Question: In my app am using customized listed view with text view and Buttons.The screen size is 4.65" 720p(720X1280 : xhdpi),device take this resolution from layout-large folder.when i run it on device.the list view item and header display not fit to the screen like image shown below,some empty space in the end of row.Its not able to fit to the screen.Can any one know please help me to solve this issue.

'''
<RelativeLayout
android:id="@+id/relativeLayout1"
android:layout_width="wrap_content"
android:layout_height="20dp"
android:layout_alignParentLeft="true"
android:layout_alignParentRight="true"
android:layout_below="@+id/search_lay"
android:layout_marginTop="1dp"
android:background="#e8e8e8" >
<TextView
android:id="@+id/textView1"
android:layout_width="wrap_content"
android:layout_height="wrap_content"
android:layout_alignParentLeft="true"
android:layout_centerVertical="true"
android:layout_marginLeft="32dp"
android:text="Item(s)"
android:textColor="#dd1713"
android:textSize="13sp" />
<TextView
android:id="@+id/textView3"
android:layout_width="wrap_content"
android:layout_height="wrap_content"
android:layout_centerVertical="true"
android:layout_marginLeft="48dp"
android:layout_toRightOf="@+id/textView1"
android:text="Price(Rs.)"
android:textColor="#dd1713"
android:textSize="13sp" />
<TextView
android:id="@+id/textView2"
android:layout_width="wrap_content"
android:layout_height="wrap_content"
android:layout_centerVertical="true"
android:layout_marginLeft="18dp"
android:layout_toRightOf="@+id/textView3"
android:text="Qty"
android:textColor="#dd1713"
android:textSize="13sp" />
<TextView
android:id="@+id/textView4"
android:layout_width="wrap_content"
android:layout_height="wrap_content"
android:layout_alignParentRight="true"
android:layout_centerVertical="true"
android:layout_marginLeft="28dp"
android:layout_toRightOf="@+id/textView2"
android:text="Total(Rs.)"
android:textColor="#dd1713"
android:textSize="13sp" />
<TextView
android:id="@+id/textView5"
android:layout_width="wrap_content"
android:layout_height="wrap_content"
android:layout_alignParentLeft="true"
android:layout_centerVertical="true"
android:layout_marginLeft="3dp"
android:text="Fav"
android:textColor="#dd1713"
android:textSize="13sp" />
</RelativeLayout>
'''
'''
<?xml version="1.0" encoding="utf-8"?>
<RelativeLayout xmlns:android="http://schemas.android.com/apk/res/android"
android:layout_width="match_parent"
android:layout_height="match_parent" >
<LinearLayout
android:id="@+id/linearLayout1"
android:layout_width="match_parent"
android:layout_height="50dp"
android:layout_alignParentLeft="true"
android:layout_alignParentRight="true"
android:layout_alignParentTop="true"
android:background="#ffffff" >
<TextView
android:id="@+id/orderlist_product_id"
android:layout_width="wrap_content"
android:layout_height="wrap_content"
android:text="TextView"
android:visibility="gone" />
<RelativeLayout
android:layout_width="30dp"
android:layout_height="match_parent" >
<ImageView
android:id="@+id/fav_img"
android:layout_width="30dp"
android:layout_height="30dp"
android:background="@drawable/fav_order_list_btn" />
<Button
android:id="@+id/special_inst_btn"
android:layout_width="25dp"
android:layout_height="18dp"
android:layout_below="@+id/fav_img"
android:layout_centerHorizontal="true"
android:background="@drawable/special_inst_btn_in_orderlist"
android:gravity="center"
android:text="+"
android:textColor="#ffffff"
android:textSize="14sp" />
</RelativeLayout>
<TextView
android:id="@+id/order_list_itemname"
android:layout_width="95dp"
android:layout_height="wrap_content"
android:layout_gravity="center"
android:layout_marginLeft="1dp"
android:text="Item name"
android:textColor="#000000"
android:textSize="12sp"
android:typeface="serif" />
<RelativeLayout
android:layout_width="34dp"
android:layout_height="match_parent"
android:layout_marginLeft="2dp" >
<TextView
android:id="@+id/orderlist_offer"
android:layout_width="wrap_content"
android:layout_height="wrap_content"
android:layout_alignParentTop="true"
android:layout_centerHorizontal="true"
android:layout_marginTop="4dp"
android:gravity="center"
android:textColor="#298616"
android:textSize="10sp" />
<TextView
android:id="@+id/orderlist_price"
android:layout_width="wrap_content"
android:layout_height="wrap_content"
android:layout_alignParentLeft="true"
android:layout_alignParentRight="true"
android:layout_centerVertical="true"
android:gravity="right"
android:text="200.00"
android:textColor="#000000"
android:textSize="10sp"
android:typeface="serif" />
</RelativeLayout>
<Button
android:id="@+id/orderlist_minus"
android:layout_width="25dp"
android:layout_height="25dp"
android:layout_gravity="center"
android:layout_marginLeft="5dp"
android:layout_marginTop="1dp"
android:background="@drawable/sub_button_click" />
<EditText
android:id="@+id/order_list_quantity"
android:layout_width="27dp"
android:layout_height="25dp"
android:layout_marginTop="13dp"
android:background="@drawable/et_bg"
android:ems="10"
android:focusable="false"
android:focusableInTouchMode="false"
android:gravity="center"
android:inputType="number"
android:textColor="#000000"
android:textSize="12dp"
android:typeface="serif" >
<requestFocus />
</EditText>
<Button
android:id="@+id/orderlist_plus"
android:layout_width="25dp"
android:layout_height="25dp"
android:layout_gravity="center"
android:layout_marginTop="1dp"
android:background="@drawable/plus_btn_click" />
<TextView
android:id="@+id/orderlist_total"
android:layout_width="43dp"
android:layout_height="wrap_content"
android:layout_marginLeft="3dp"
android:layout_marginTop="13dp"
android:gravity="right"
android:text="1000.00"
android:textColor="#000000"
android:textSize="11sp"
android:typeface="serif" />
<Button
android:id="@+id/orderlist_delete"
android:layout_width="23dp"
android:layout_height="23dp"
android:layout_gravity="center"
android:layout_marginLeft="3dp"
android:layout_marginTop="1dp"
android:background="@drawable/order_list_delete" />
</LinearLayout>
</RelativeLayout>
'''
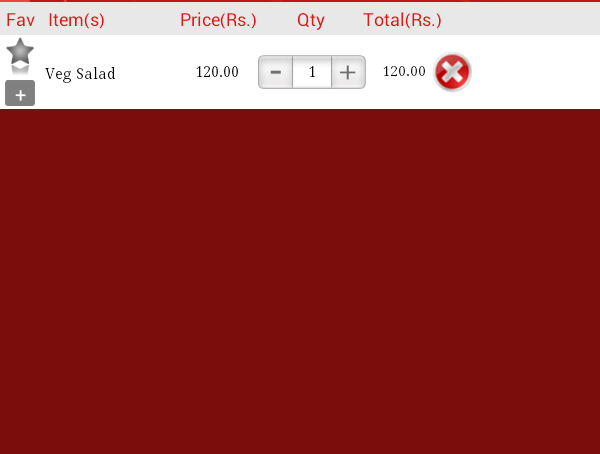
Answer: i m giving u a demo.this layout will work on all size layout,this will definitely help u @Yugesh.
weight works percentage-wise on all screen.
'''
<?xml version="1.0" encoding="utf-8"?>
<RelativeLayout xmlns:android="http://schemas.android.com/apk/res/android"
android:layout_width="match_parent"
android:layout_height="match_parent" >
<LinearLayout
android:layout_width="fill_parent"
android:layout_height="wrap_content"
android:gravity="center_vertical" >
<RelativeLayout
android:layout_width="0dp"
android:layout_height="wrap_content"
android:layout_weight=".30"
android:gravity="center_horizontal" >
<ImageView
android:id="@+id/image1"
android:layout_width="wrap_content"
android:layout_height="wrap_content"
android:src="@drawable/ic_launcher" />
<ImageView
android:layout_width="wrap_content"
android:layout_height="wrap_content"
android:layout_below="@+id/image1"
android:src="@drawable/ic_launcher" />
</RelativeLayout>
<Button
android:layout_width="0dp"
android:layout_height="wrap_content"
android:layout_weight=".30"
android:text="30%" />
<TextView
android:layout_width="0dp"
android:layout_height="wrap_content"
android:layout_weight=".20"
android:text="20%" />
<Button
android:layout_width="0dp"
android:layout_height="wrap_content"
android:layout_weight=".20"
android:text="20%" />
</LinearLayout>
</RelativeLayout>
'''
further more,if there is any query,then please ask...